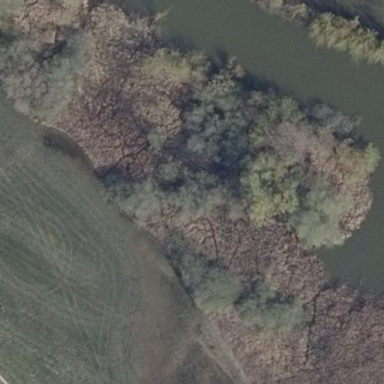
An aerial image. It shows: Reedbed wetland area.